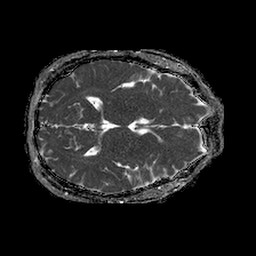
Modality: ADC
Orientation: axial
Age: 59
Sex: male
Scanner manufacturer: philips
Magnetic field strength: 1.5 T
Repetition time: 4.6 s
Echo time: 0.08631 s